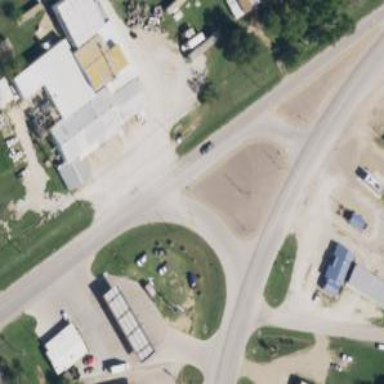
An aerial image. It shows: Road with stop sign.